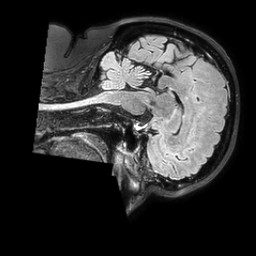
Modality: FLAIR
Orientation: sagittal
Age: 76
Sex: female
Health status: ill
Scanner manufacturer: philips
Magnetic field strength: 3 T
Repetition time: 4.8 s
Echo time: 0.34 s